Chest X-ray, PA view. Patient: 60 years old, sex F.
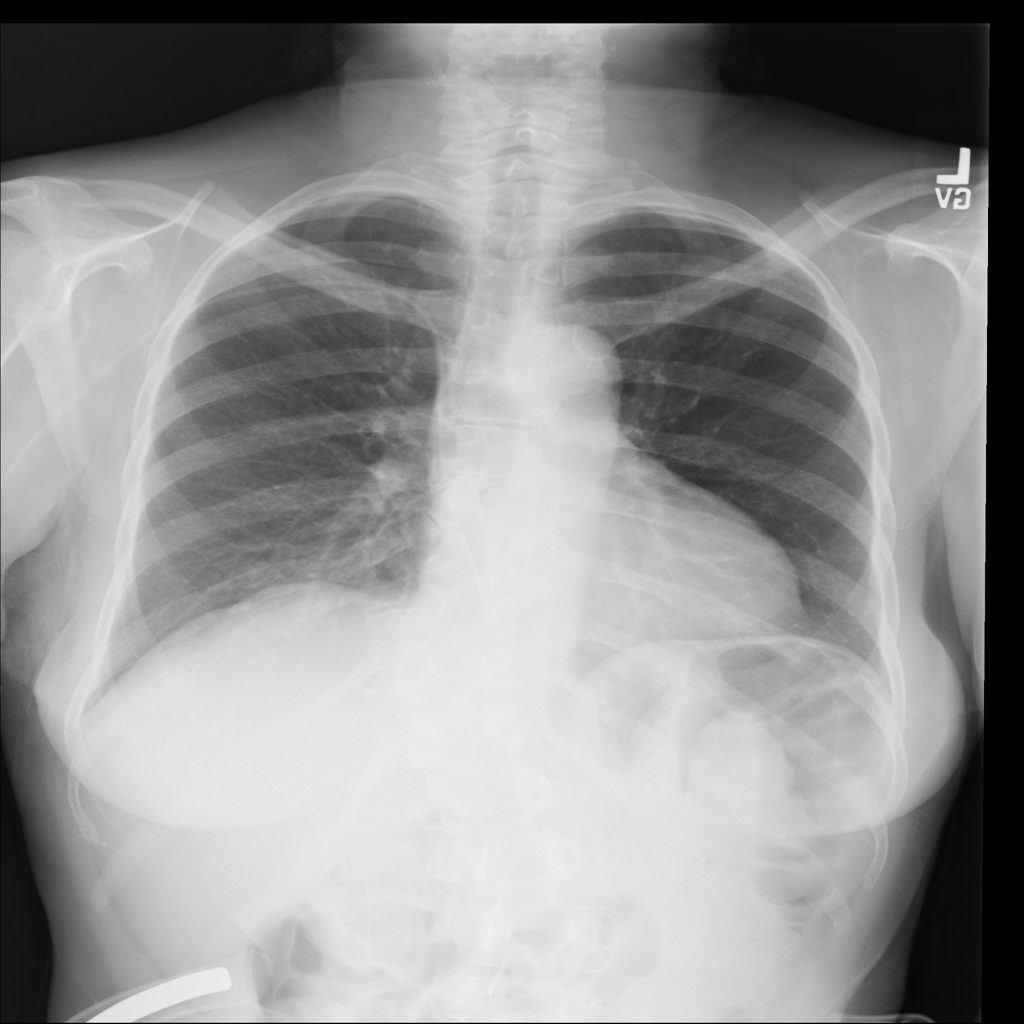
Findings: No Finding